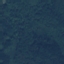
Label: Forest